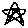
Label: star